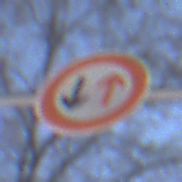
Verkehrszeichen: VorrangDesGegenverkehrs
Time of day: MorningAfternoon
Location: Outdoor (Special)
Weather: Clear
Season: Winter
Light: Natural